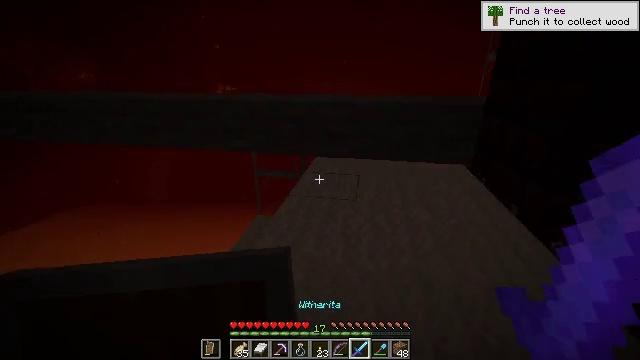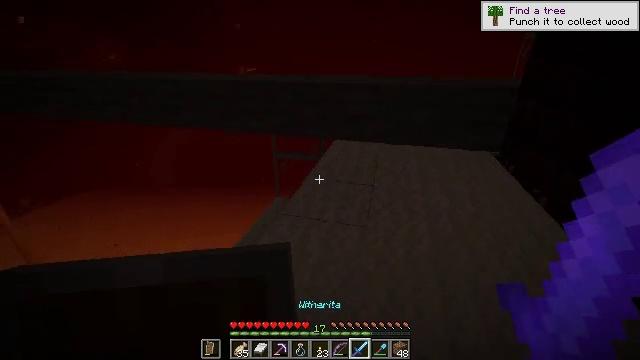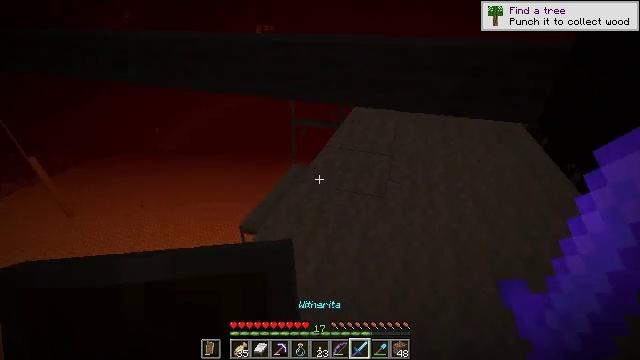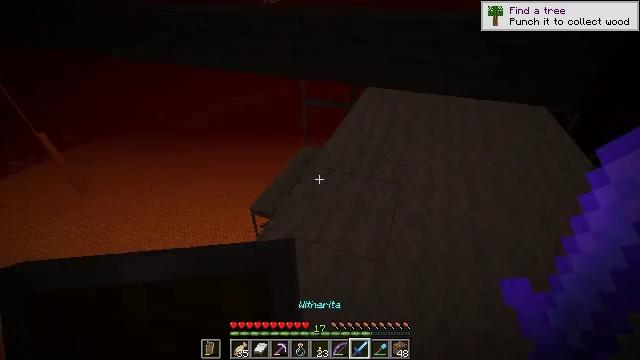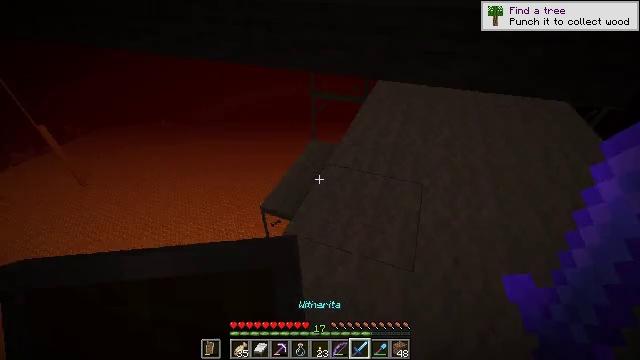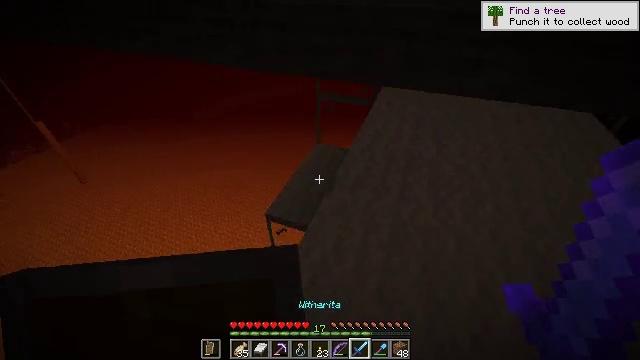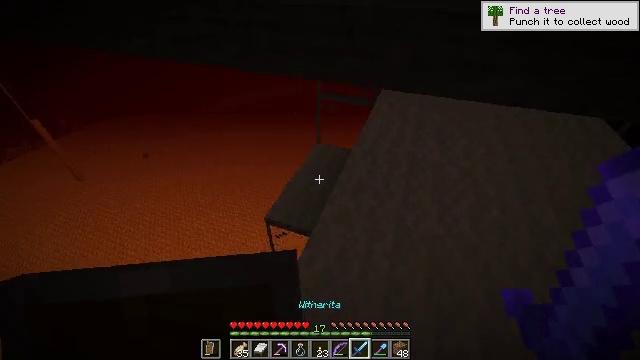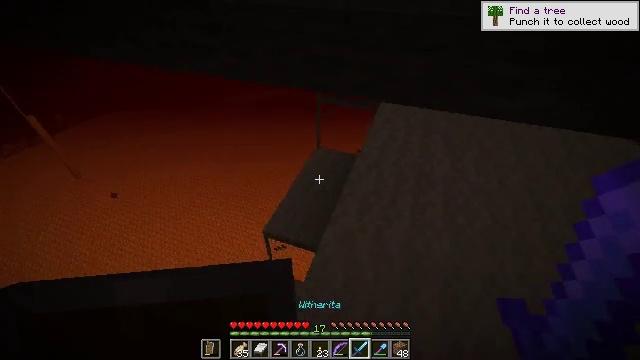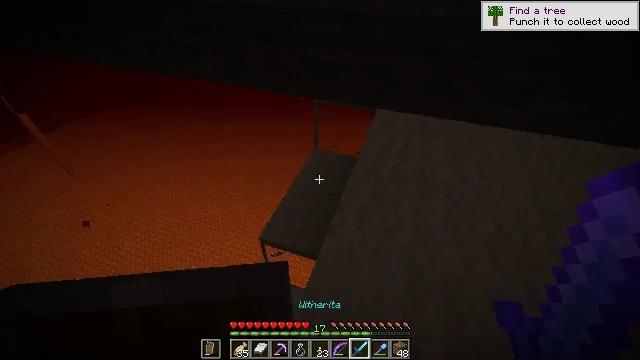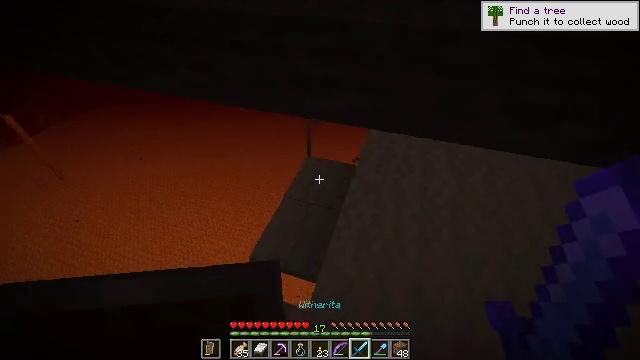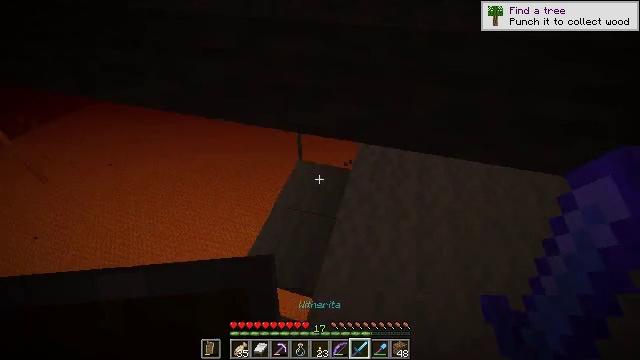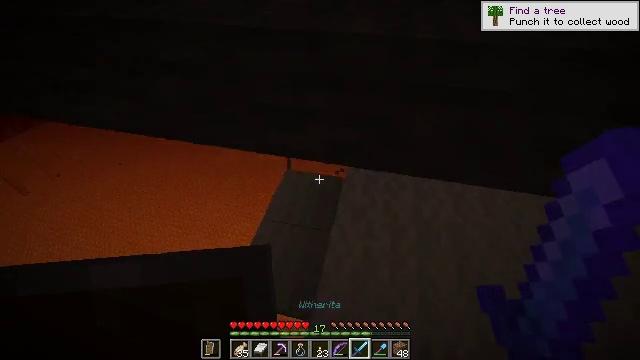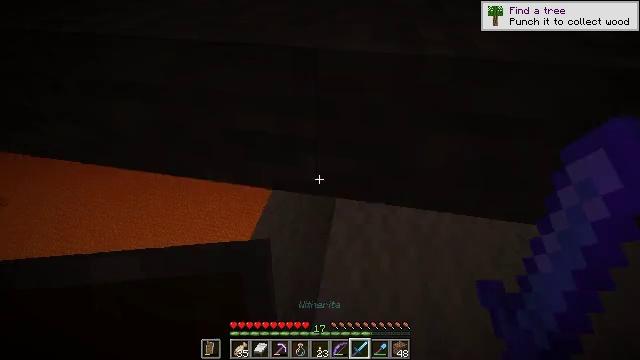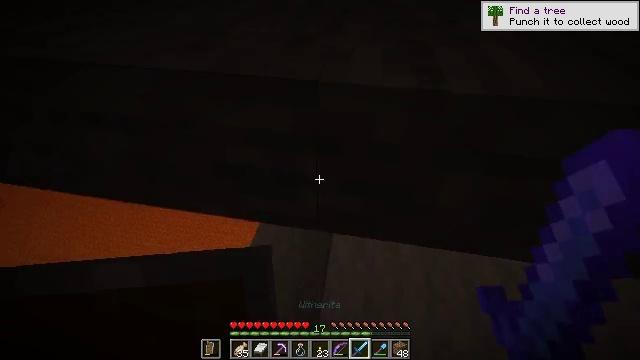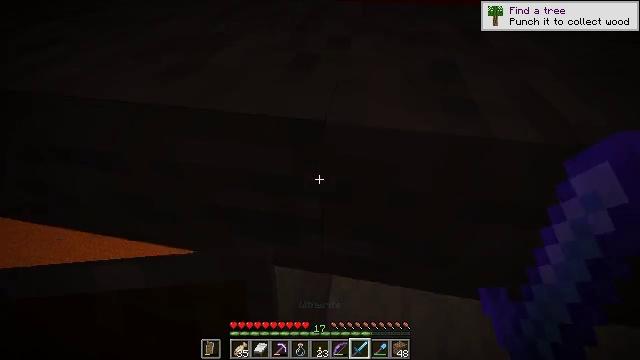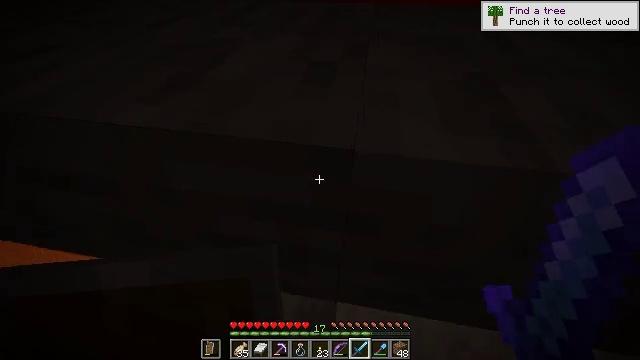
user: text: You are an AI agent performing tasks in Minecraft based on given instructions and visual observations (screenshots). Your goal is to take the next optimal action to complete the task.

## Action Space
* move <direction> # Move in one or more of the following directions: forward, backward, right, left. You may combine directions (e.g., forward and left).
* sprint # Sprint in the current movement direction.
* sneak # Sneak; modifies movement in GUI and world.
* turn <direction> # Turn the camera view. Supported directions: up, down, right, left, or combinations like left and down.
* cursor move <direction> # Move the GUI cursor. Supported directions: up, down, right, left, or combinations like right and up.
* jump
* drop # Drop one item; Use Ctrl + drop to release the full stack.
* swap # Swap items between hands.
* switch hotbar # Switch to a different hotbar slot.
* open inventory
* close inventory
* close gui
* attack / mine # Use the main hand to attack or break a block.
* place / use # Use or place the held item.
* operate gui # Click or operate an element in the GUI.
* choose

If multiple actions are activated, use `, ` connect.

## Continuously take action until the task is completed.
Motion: motion action
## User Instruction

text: Attack the nether brick slab to gather it.
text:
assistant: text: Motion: turn left and down
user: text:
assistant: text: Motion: move forward and move left, turn left and down
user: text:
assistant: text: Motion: move forward and move left, turn left and down
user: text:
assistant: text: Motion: move forward and move left, turn down
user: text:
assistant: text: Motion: move forward
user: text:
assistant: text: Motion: move forward
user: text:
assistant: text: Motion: move forward
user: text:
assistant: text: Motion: move forward
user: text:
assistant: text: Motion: move forward, turn right
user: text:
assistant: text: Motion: move forward, turn right
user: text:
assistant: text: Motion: move forward, turn right
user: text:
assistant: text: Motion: move forward, turn right
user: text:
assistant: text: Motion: move forward
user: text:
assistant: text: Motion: move forward
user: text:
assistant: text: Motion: move forward
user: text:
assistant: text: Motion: move forward
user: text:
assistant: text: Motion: move forward
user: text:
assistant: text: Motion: move forward
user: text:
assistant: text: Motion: move forward
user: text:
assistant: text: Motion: move forward
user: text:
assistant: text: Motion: move forward
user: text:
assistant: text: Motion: move forward
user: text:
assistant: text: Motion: move forward
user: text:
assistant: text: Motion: move forward, turn right
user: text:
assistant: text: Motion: move forward
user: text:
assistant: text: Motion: move forward
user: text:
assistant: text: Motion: move forward
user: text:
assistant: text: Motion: move forward
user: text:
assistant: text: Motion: move forward
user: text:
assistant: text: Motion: move forward